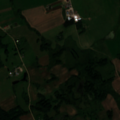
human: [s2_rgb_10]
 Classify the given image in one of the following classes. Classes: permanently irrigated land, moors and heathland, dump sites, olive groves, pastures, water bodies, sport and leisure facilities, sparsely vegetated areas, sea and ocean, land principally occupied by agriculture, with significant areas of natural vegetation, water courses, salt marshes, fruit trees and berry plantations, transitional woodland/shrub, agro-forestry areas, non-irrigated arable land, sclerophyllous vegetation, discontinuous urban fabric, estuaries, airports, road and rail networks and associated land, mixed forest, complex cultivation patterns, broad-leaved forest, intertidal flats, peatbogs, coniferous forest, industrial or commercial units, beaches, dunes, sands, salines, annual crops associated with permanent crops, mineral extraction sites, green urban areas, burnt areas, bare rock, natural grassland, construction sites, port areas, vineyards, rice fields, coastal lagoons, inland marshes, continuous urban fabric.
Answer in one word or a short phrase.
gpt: non-irrigated arable land, pastures, land principally occupied by agriculture, with significant areas of natural vegetation, broad-leaved forest